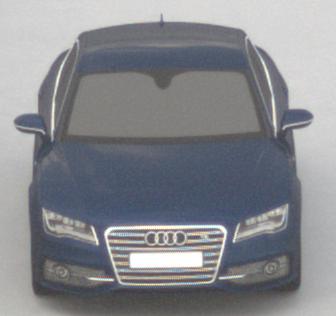
Make: Audi
Model: S7 Sportback cod
Detailed model: S7 (4G) Sportback
Model produced from: 2012/06
Model produced until: 2014/05
Doors: 5
Color: blue
Road condition: dry road
Daytime: midday
Contrast: low contrast